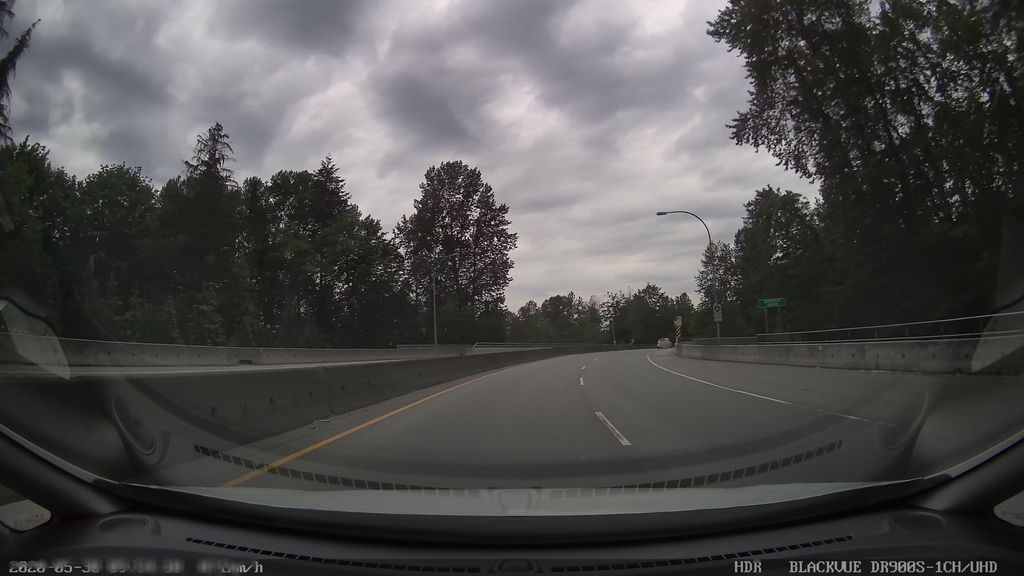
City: vancouver